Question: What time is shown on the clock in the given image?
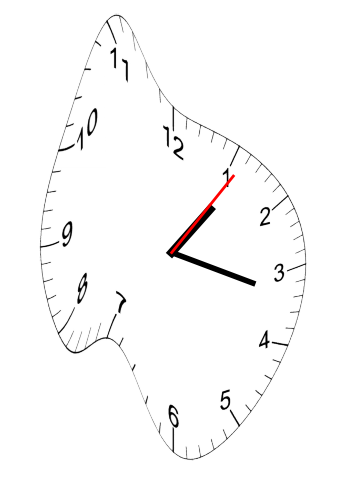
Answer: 01:17:06